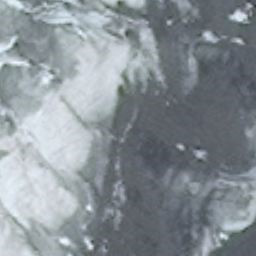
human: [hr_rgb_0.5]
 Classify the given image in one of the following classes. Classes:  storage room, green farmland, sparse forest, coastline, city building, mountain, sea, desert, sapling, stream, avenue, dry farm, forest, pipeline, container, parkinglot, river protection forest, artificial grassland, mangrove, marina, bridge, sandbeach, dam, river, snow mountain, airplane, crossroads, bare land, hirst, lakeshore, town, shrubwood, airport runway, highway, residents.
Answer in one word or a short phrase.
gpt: snow mountain